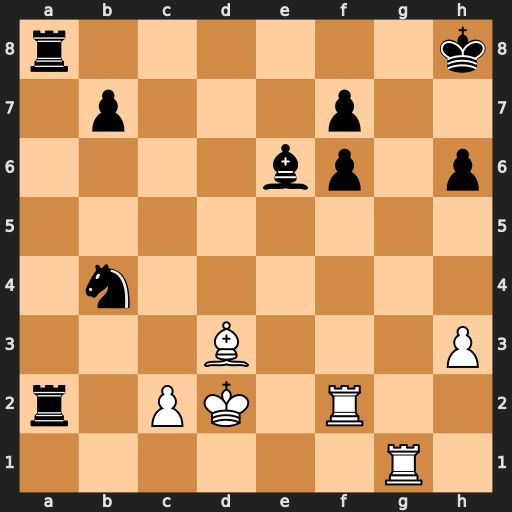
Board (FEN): r6k/1p3p2/4bp1p/8/1n6/3B3P/r1PK1R2/6R1
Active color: w
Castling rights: -
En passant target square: -
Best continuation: Rxf6 Bg4 Rxg4 R8a6 Bxa6